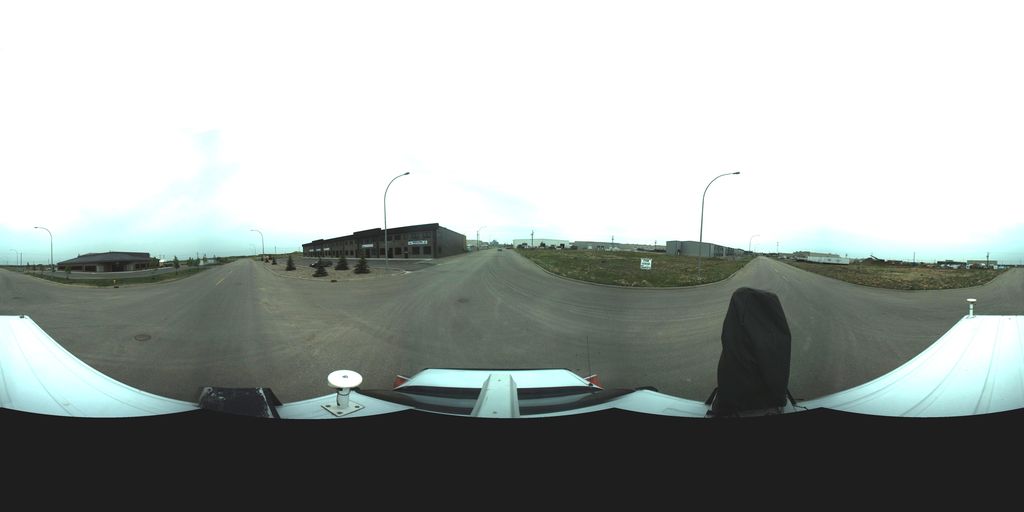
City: saskatoon